Aerial crown-view tile of a tropical tree (Barro Colorado Island, Panama), acquired 20250915:
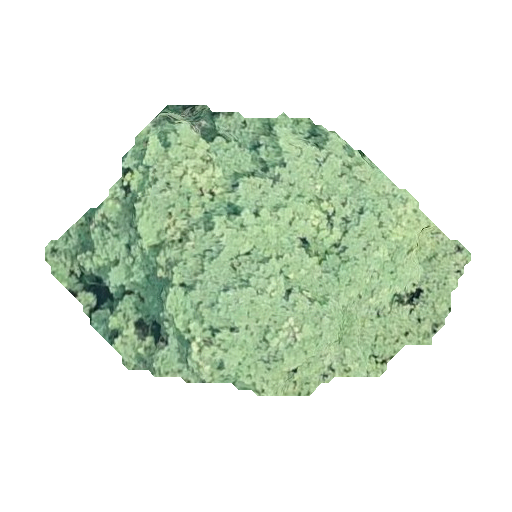
Species: Tabebuia rosea
GBIF accepted scientific name: Tabebuia rosea
Crown area: 120.262 m²